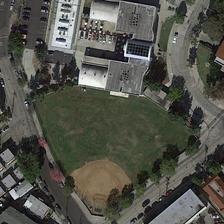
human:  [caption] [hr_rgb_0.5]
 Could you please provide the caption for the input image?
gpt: a baseball field next to a crossroads is surrounded by many buildings .

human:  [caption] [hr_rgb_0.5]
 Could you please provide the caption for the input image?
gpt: a fan-shaped grassland with a baseball field is next to a building which some cars parked on its roof .

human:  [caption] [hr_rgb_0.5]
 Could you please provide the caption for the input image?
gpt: a baseball field is surrounded by many buildings and some green trees .

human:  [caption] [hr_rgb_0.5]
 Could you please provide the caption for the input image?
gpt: a baseball field is surrounded by many buildings and several trees .

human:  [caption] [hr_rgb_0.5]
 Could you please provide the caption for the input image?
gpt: a baseball field next to a crossroads is surrounded by many buildings .